Aerial crown-view tile of a tropical tree (Barro Colorado Island, Panama), acquired 20240611:
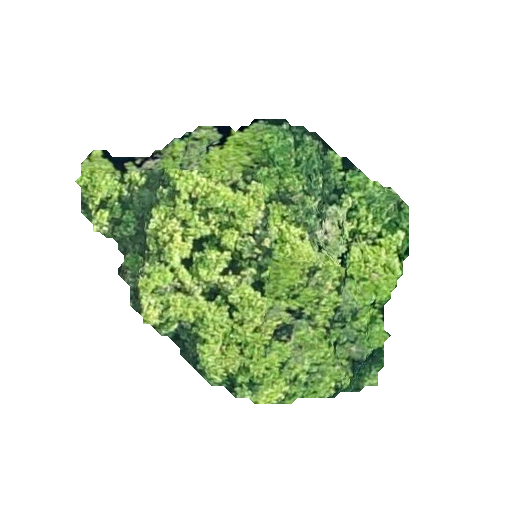
Species: Prioria copaifera
GBIF accepted scientific name: Prioria copaifera
Crown area: 103.558 m²